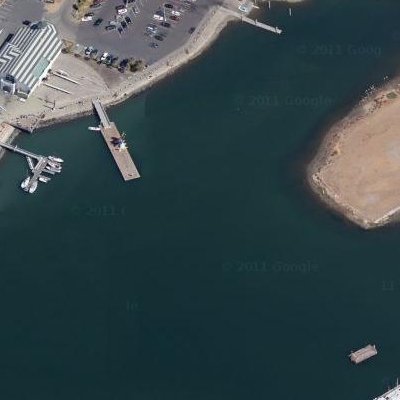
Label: dRiverLake